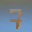
Label: 7